Here is the wavelet time-frequency representation (scalogram) of a rolling-element bearing's vibration measurement. Diagnose the bearing from this image, choosing from: normal, inner_race, outer_race, ball.
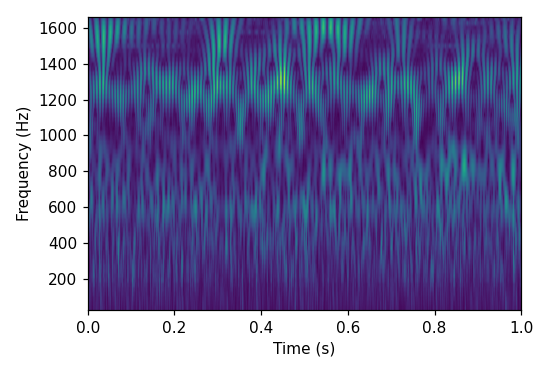
Answer: outer_race